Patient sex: M
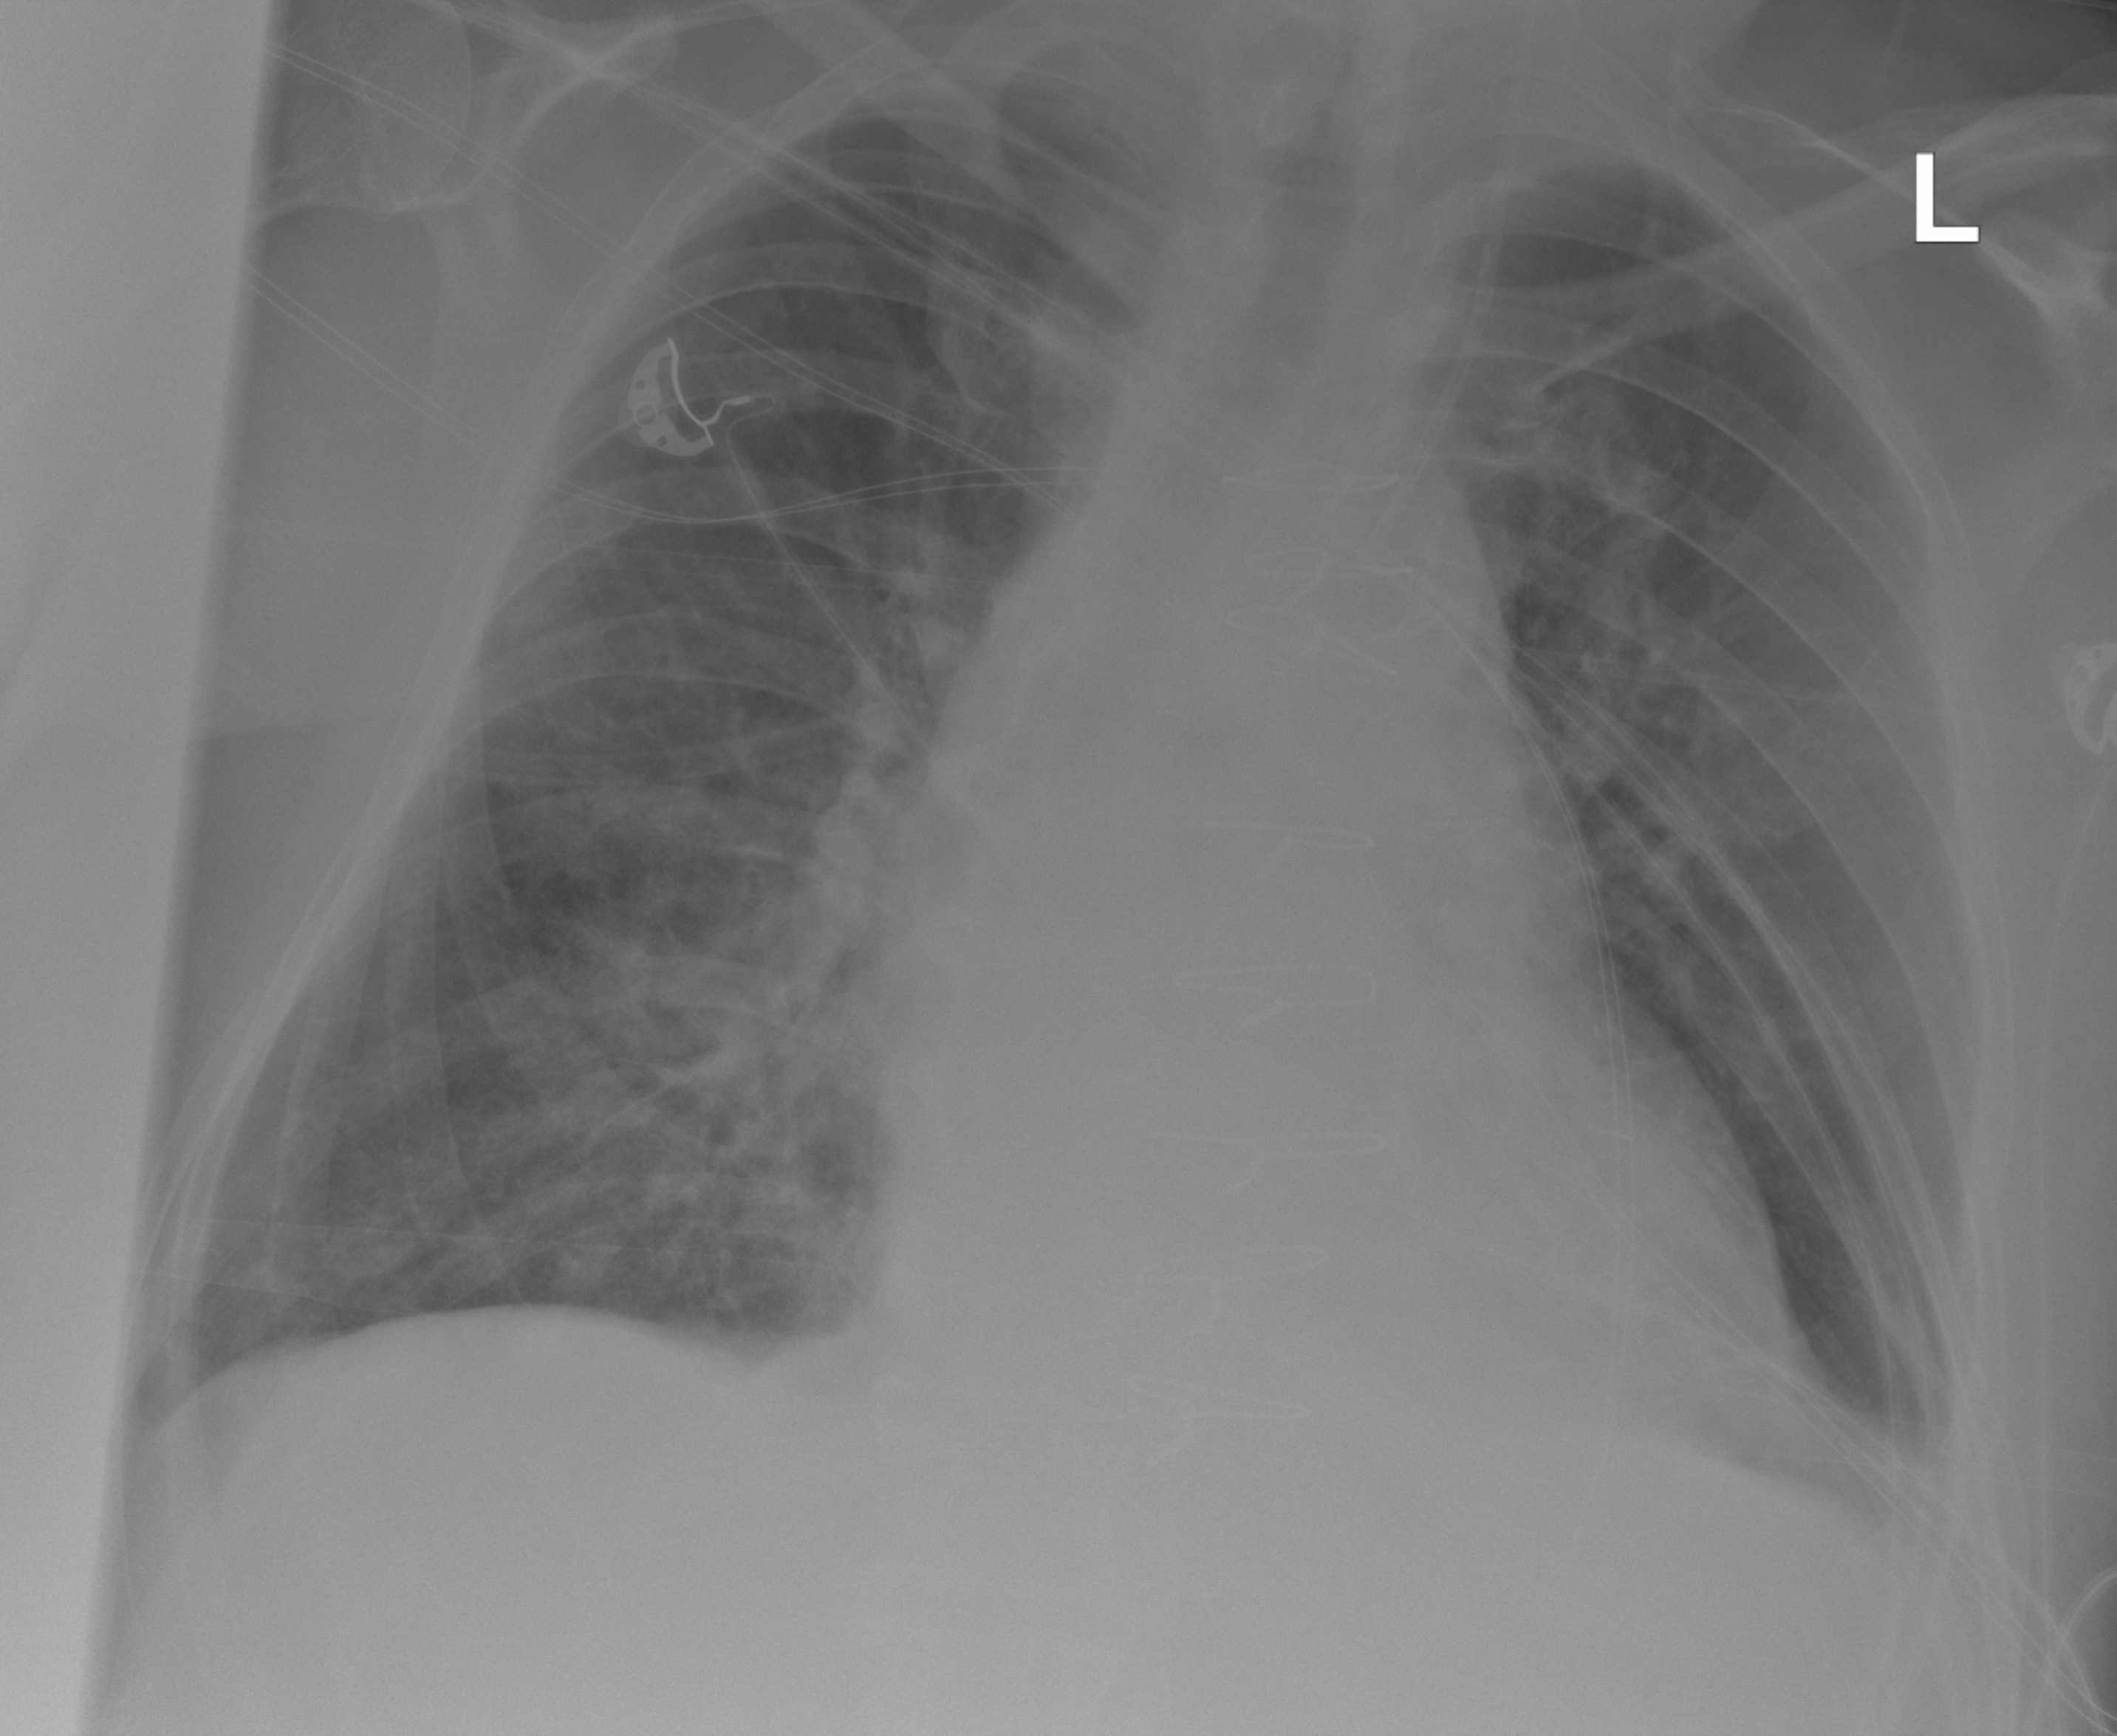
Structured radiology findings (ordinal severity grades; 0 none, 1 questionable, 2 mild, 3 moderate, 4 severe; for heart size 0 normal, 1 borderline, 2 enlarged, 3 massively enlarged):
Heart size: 1
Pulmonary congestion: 0
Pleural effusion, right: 3
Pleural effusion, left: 0
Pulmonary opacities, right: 0
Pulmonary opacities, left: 0
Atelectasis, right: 2
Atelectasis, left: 0